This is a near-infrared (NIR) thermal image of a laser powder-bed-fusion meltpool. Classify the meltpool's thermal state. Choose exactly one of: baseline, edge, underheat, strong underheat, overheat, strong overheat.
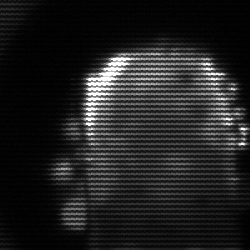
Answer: baseline